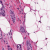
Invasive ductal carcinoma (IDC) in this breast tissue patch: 0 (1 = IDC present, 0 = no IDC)